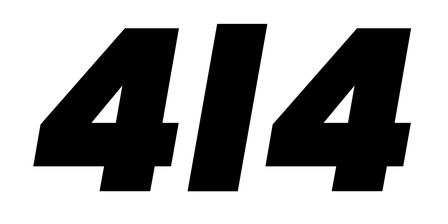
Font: Poppins-BlackItalic